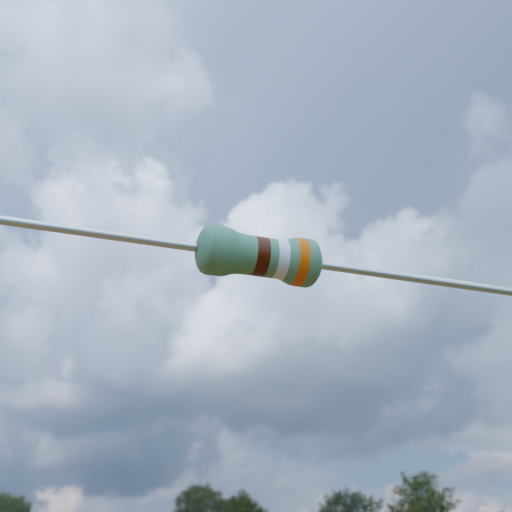
Resistor colour bands (in order): brown, white, orange